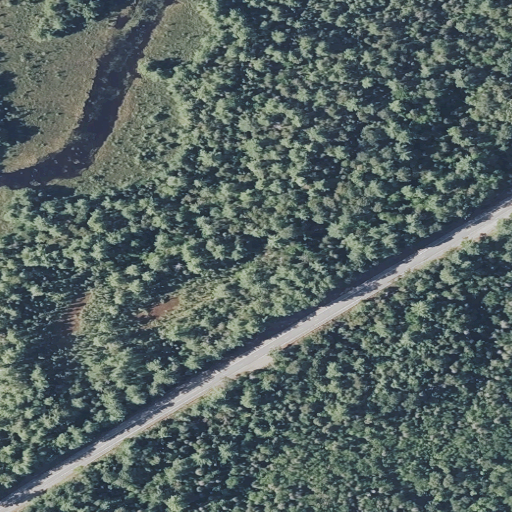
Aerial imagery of ridge(s) in Maine named Horseback containing woody wetlands, evergreen forest, open development, low intensity development, and medium intensity development